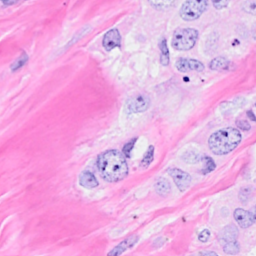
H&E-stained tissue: Breast